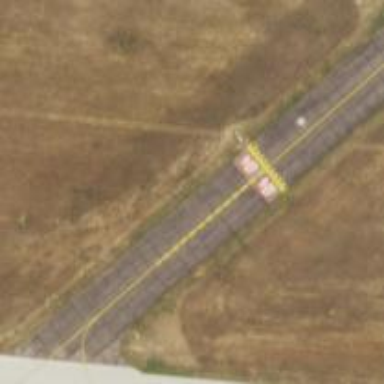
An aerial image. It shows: View of taxiway at the airport.